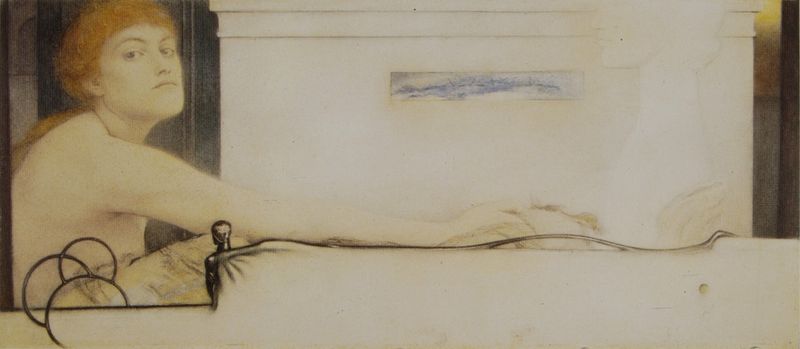
Titel: L'offrande
Künstler: Fernand Khnopff
Standort: New York (New York)
Institution: The Museum of Modern Art
Schlagwörter: akt, blau, dunkel, gemälde, hand, haut, kopf, körper, mann, nackt, wasser, weiß, ocker, sitzen, braun, frau, frisur, grau, haar, hell, köpfe, licht, marmor, mund, nase, ohr, orange, pastell, pfeiler, profil, raum, schwarz, säule, zeichnung, blick, dame, rot, beige, symbolismus, blond, jung, wand, architektur, arm, arme, augen, blass, gesicht, lang, mensch, sockel, stein, bild, bildnis, hals, innenraum, portrait, porträt, spiegel, flach, auge, figur, gold, haare, interieur, sitzend, decke, innen, augenbrauen, england, kinn, lippen, locken, ohren, schulter, schön, genre, kamin, pony, skulptur, statue, wellen, papier, lasziv, liegen, lehne, grafik, linien, schaum, querformat, jugendstil, zopf, ernst, büste, bett, bettdecke, metall, wiess, bettgestell, gestell, laken, plastik, podest, augenbraue, erotik, erotisch, liegend, oberkörper, klimt, ring, collage, pfosten, fliessend, rothaarig, eisen, antike, ringe, münchen, ideal, traum, grafisch, kreise, beethoven, quer, koloriert, leinwand, kurz, badewanne, wanne, knauf, verführung, rote haare, halbprofil, androgyn, sicht, grab, rechteckig, wien, basis, sexy, khnopff, wellenlinie, geometrie, art nouveau, sezession, secession, fin de siecle, pferdeschwanz, neue pinakothek, coloriert, susanna, männerbüste, rotes haar, brügge, ginger, rott, belgien, fernand, fernand khnopff, gustav klimt, fien de siecle, decadence, dekadence, deutdsch, knhopf, oberbett, prefaphaeliten, el, sillhouette, nacckte